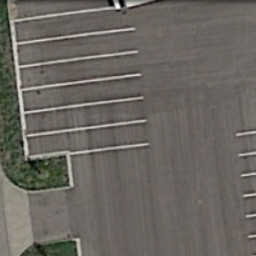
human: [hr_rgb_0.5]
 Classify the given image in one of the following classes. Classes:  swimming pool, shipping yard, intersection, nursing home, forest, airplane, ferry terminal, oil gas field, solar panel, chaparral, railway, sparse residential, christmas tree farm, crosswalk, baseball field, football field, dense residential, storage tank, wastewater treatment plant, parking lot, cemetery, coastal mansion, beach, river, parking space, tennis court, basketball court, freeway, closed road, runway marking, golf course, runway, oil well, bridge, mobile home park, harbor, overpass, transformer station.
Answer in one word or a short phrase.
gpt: parking space